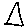
Label: triangle